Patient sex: M
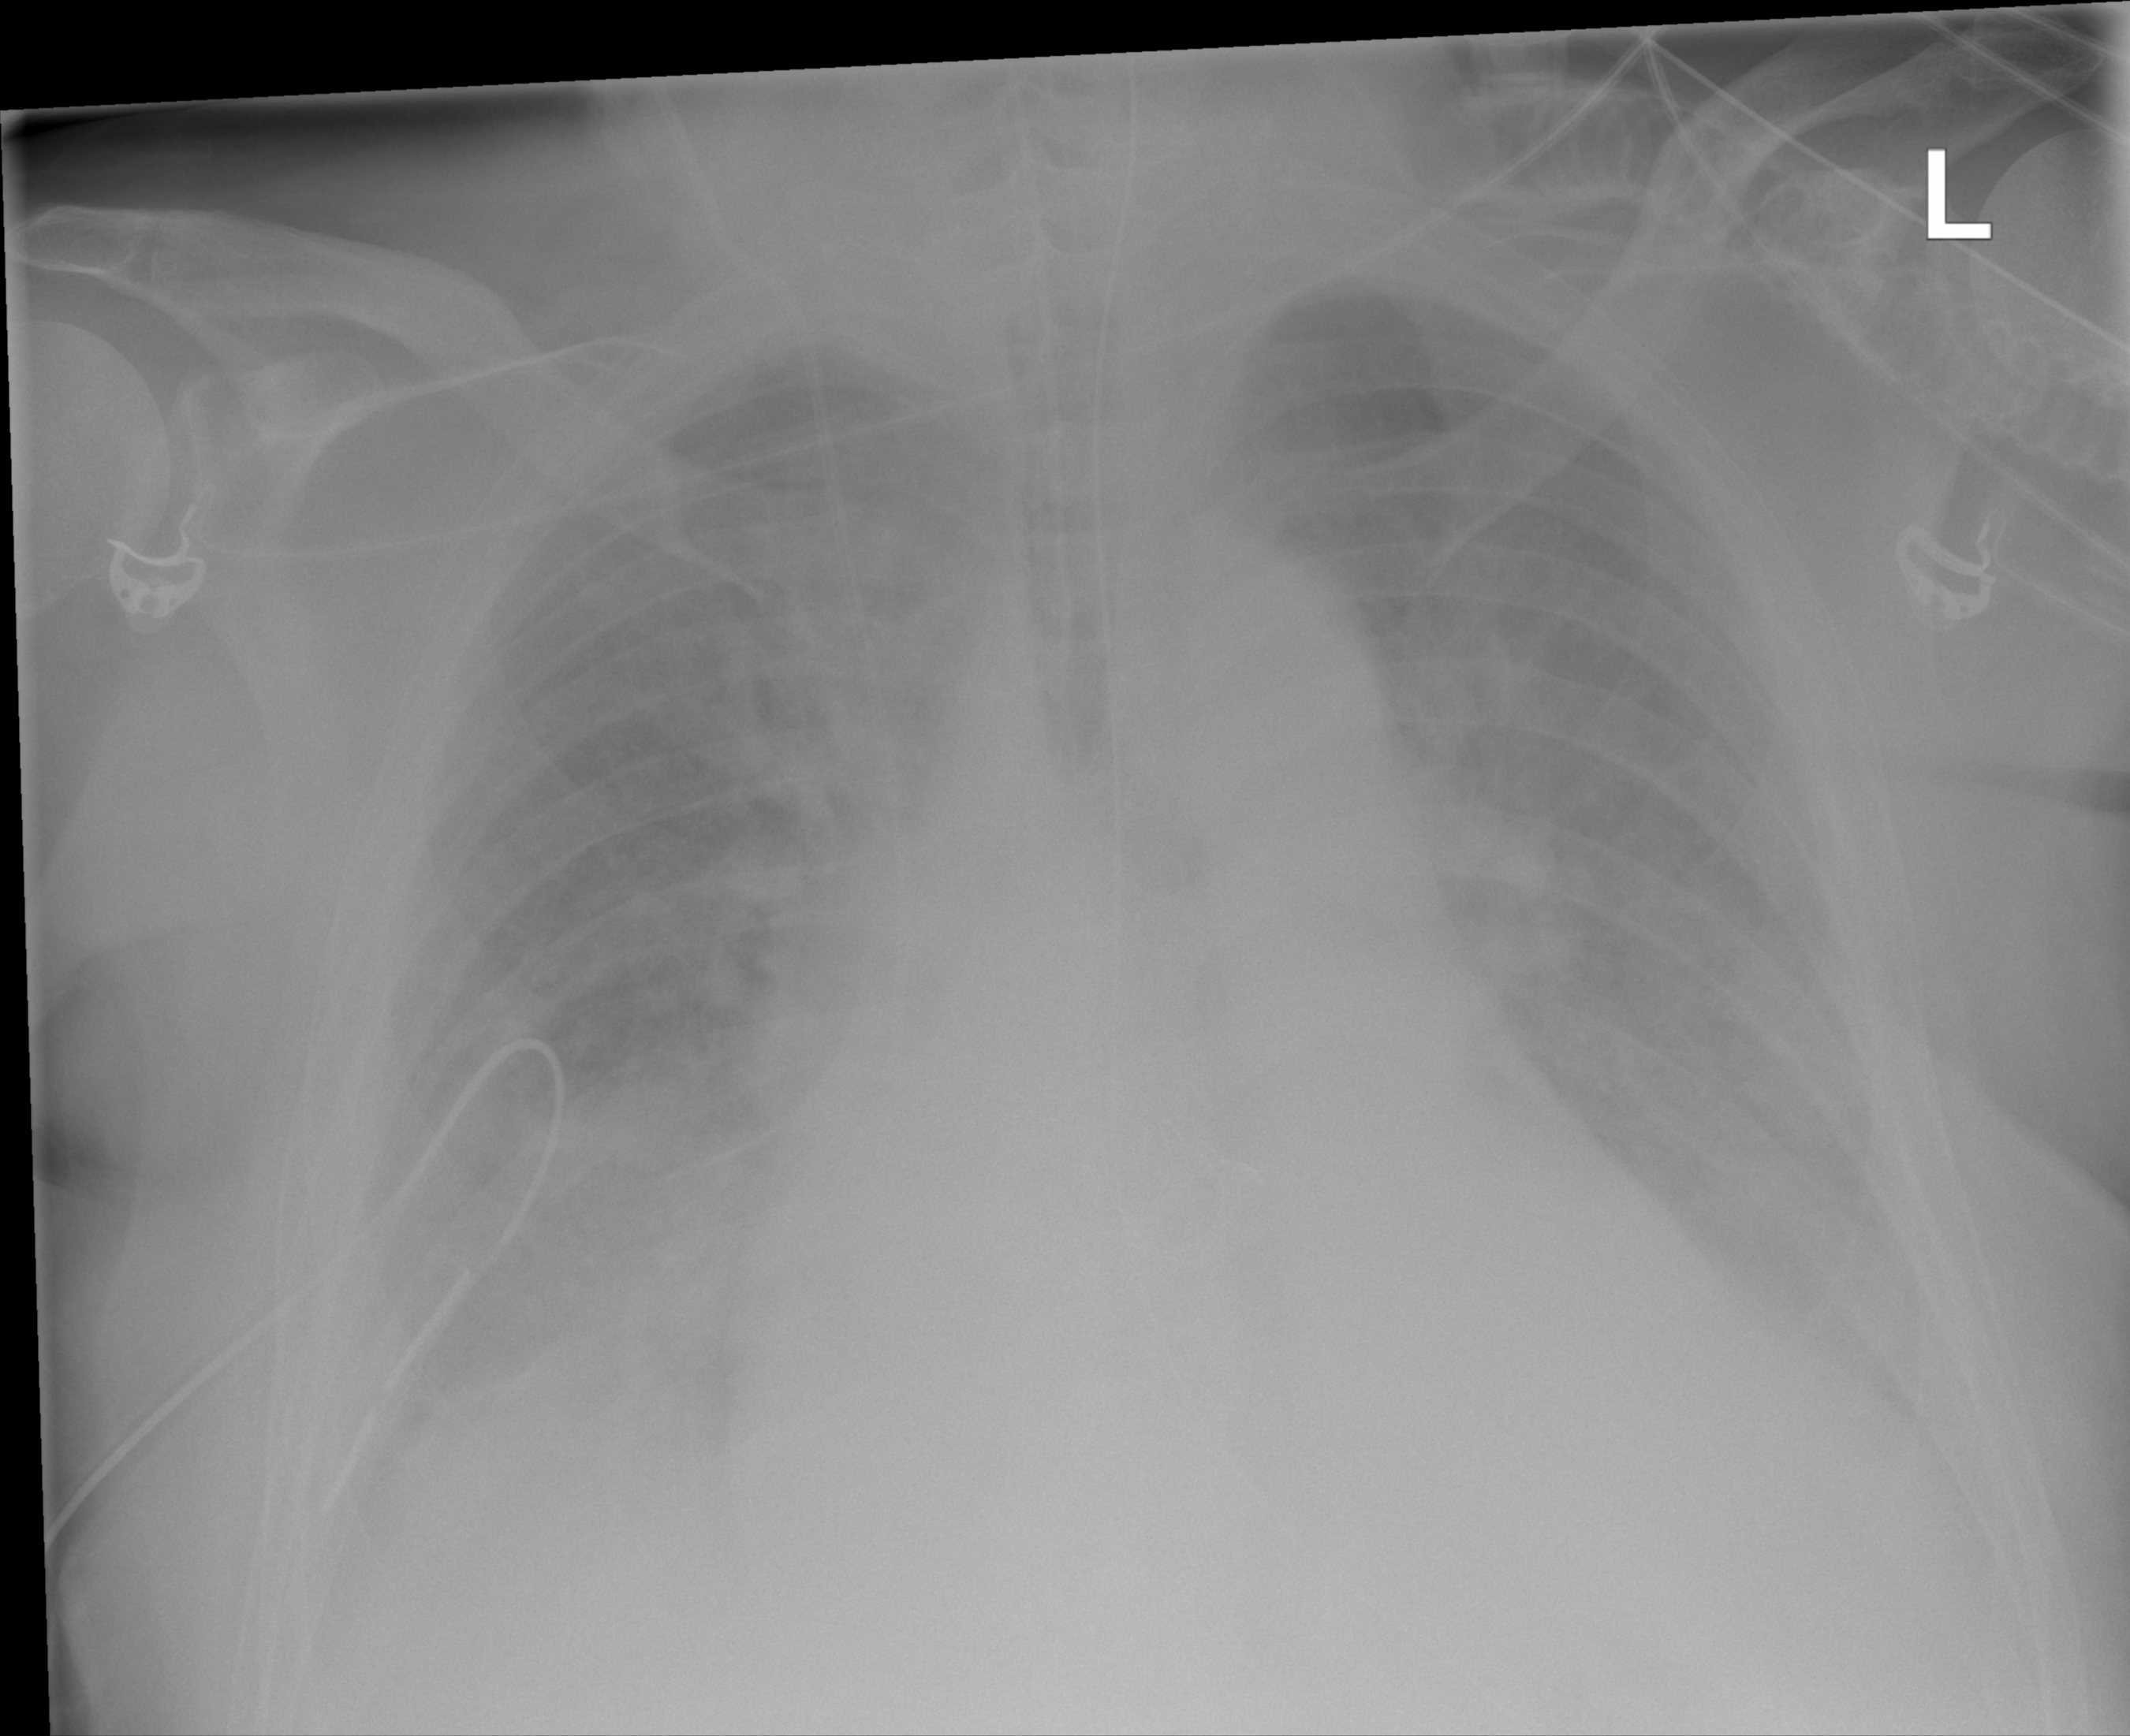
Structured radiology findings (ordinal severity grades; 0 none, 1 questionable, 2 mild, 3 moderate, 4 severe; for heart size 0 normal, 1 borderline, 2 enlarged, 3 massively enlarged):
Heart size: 2
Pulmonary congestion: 2
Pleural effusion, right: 2
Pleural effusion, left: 1
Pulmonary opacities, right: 2
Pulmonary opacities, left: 2
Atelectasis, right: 2
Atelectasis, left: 2